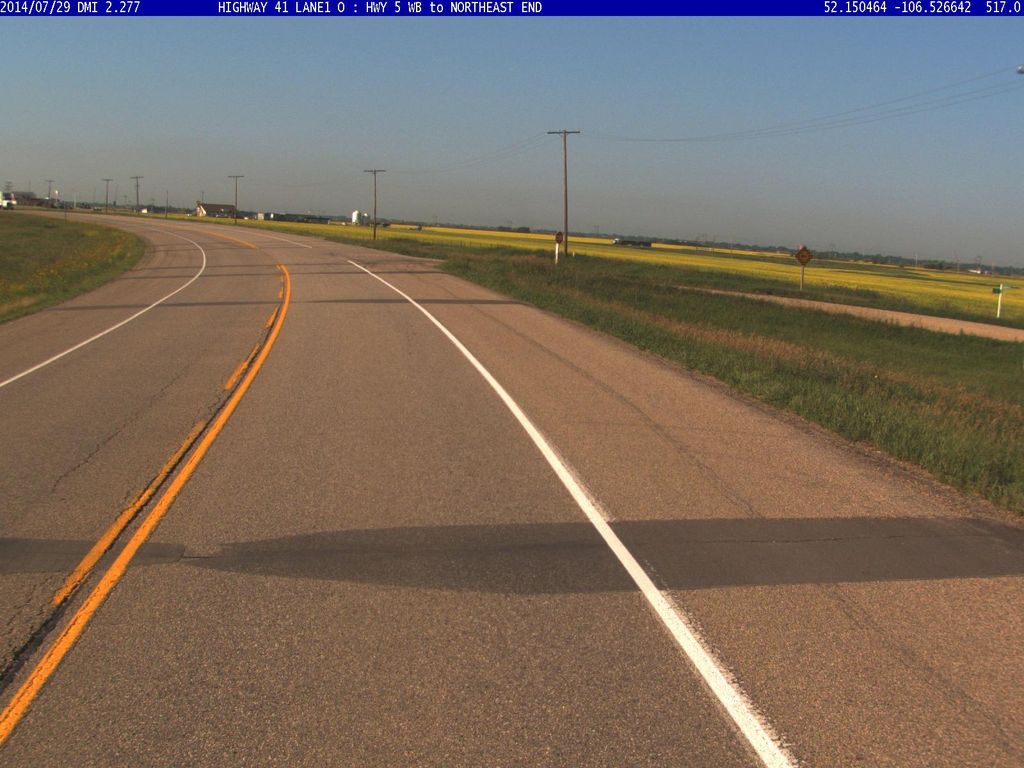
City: saskatoon